高一 · 代数
若实数 $x, y, z$ 互不相等, 且满足 $2^{x}=3^{y}=\log _{4} z$, 则 $(\quad)$
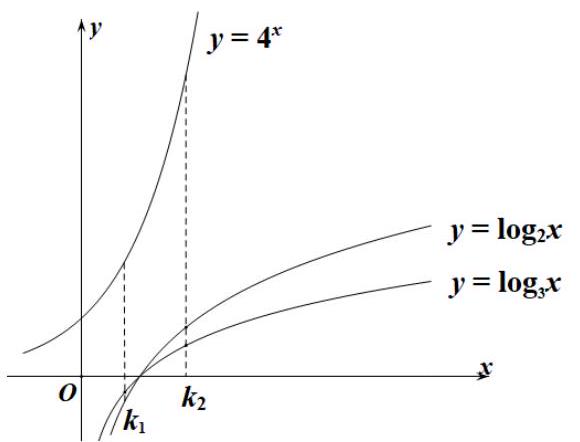
A. $z>x>y$
B. $z>y>x$
C. $x>y, x>z$
D. $z>x, z>y$
答案: D
解析: 设 $2^{x}=3^{y}=\log _{4} z=k>0$, 则 $x=\log _{2} k, y=\log _{3} k, z=4^{k}$, 根据指数、对数函数图象易得: $4^{k}>\log _{2} k$, $4^{k}>\log _{3} k$, 即 $\mathrm{z}>x, \mathrm{z}>y$, 故选 D.